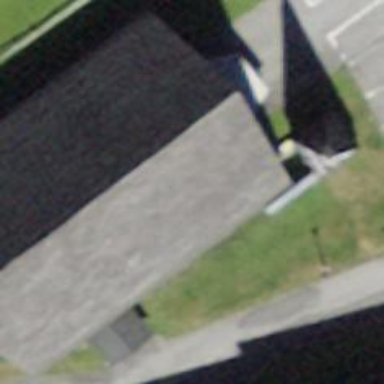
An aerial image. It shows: Kindergarten.